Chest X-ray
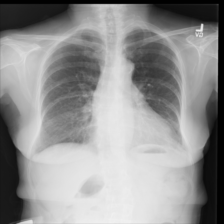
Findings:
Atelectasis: negative
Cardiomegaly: negative
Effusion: negative
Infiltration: negative
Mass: negative
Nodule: negative
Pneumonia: negative
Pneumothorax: negative
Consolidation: negative
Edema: negative
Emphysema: negative
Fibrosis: negative
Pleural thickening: negative
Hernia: negative